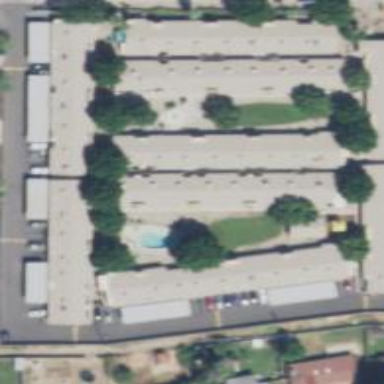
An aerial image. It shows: Swimming pool located in leisure land.